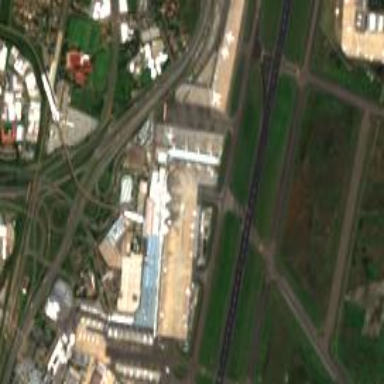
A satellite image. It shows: Terminal building located at airport.